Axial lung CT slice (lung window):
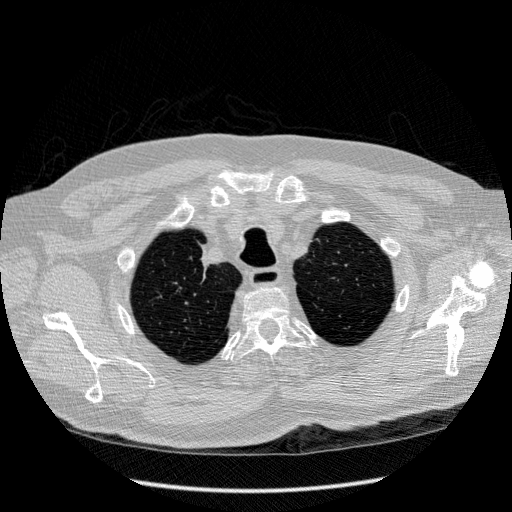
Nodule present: no